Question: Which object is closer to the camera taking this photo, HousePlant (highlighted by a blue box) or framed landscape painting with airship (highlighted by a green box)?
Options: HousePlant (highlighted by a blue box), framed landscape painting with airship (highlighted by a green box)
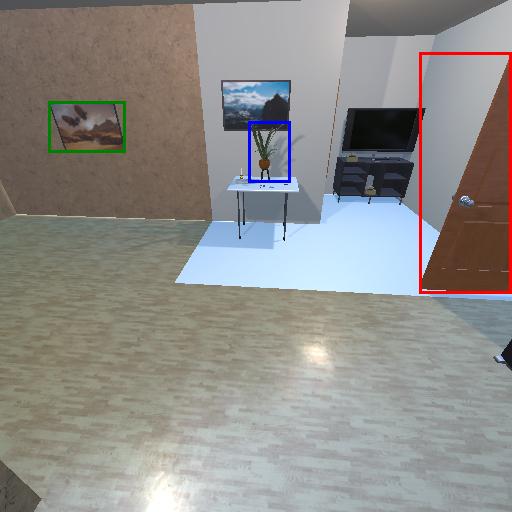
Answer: HousePlant (highlighted by a blue box)